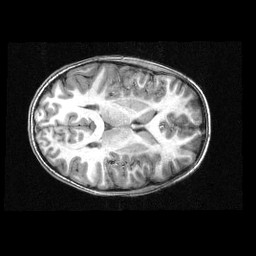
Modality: T1w
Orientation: axial
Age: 10
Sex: male
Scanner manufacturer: siemens
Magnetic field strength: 3 T
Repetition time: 2.3 s
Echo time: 0.00336 s